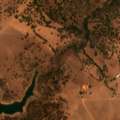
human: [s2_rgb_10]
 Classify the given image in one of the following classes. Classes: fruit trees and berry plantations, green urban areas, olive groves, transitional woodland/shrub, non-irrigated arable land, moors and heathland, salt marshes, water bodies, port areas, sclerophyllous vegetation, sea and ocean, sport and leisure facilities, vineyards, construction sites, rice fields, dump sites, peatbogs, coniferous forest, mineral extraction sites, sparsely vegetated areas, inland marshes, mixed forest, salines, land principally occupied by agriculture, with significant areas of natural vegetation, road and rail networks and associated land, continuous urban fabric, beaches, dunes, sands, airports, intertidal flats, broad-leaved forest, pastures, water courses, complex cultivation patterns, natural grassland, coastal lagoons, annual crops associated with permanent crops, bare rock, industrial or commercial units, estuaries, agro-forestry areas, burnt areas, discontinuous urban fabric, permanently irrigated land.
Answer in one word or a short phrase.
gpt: non-irrigated arable land, agro-forestry areas, water bodies